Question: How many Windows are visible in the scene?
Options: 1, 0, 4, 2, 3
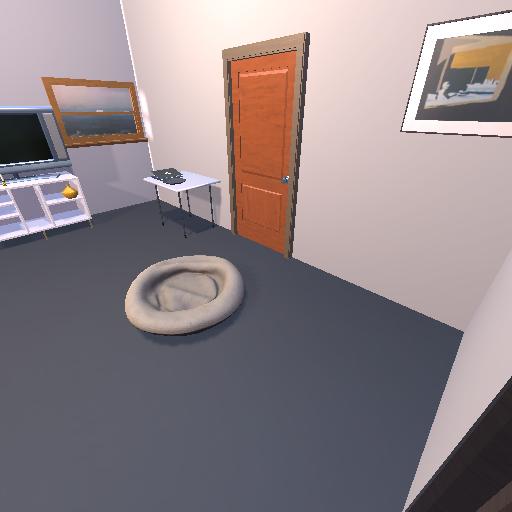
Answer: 1